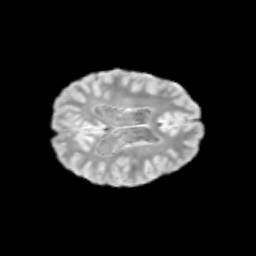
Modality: T2w
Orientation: axial
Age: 9
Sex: female
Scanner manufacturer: siemens
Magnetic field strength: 3 T
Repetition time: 3.8 s
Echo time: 0.07 s